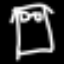
Label: bed